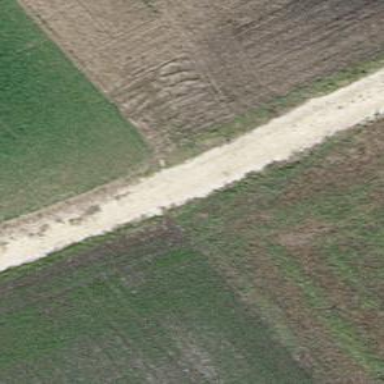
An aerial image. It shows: Track road with grade4 tracktype.